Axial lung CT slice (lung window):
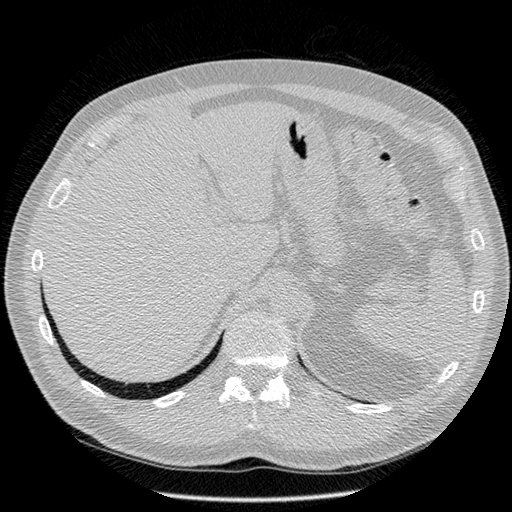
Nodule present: no